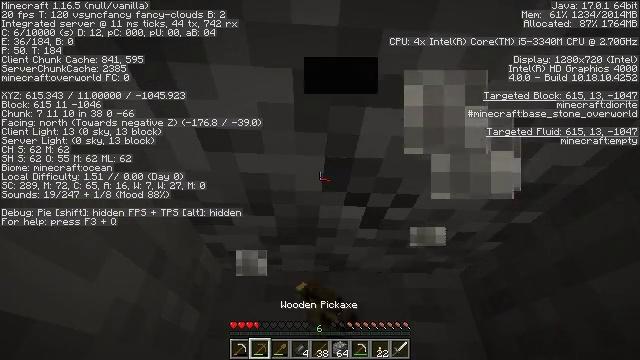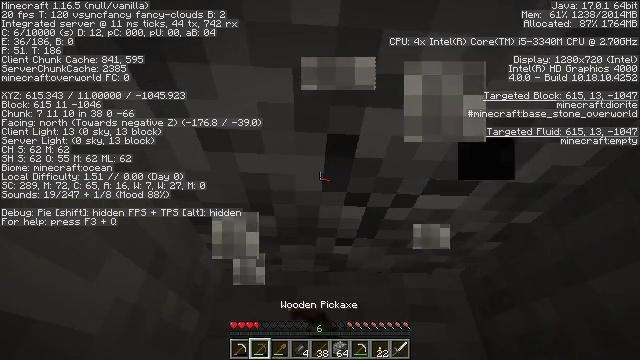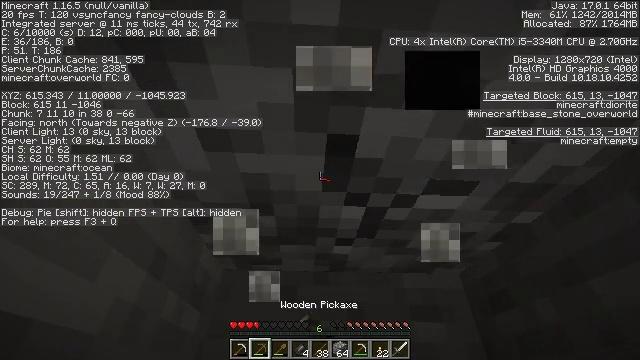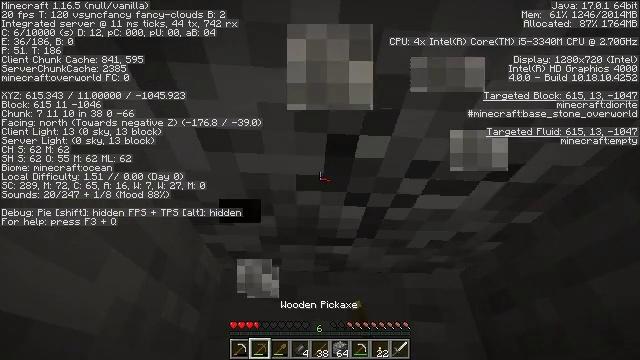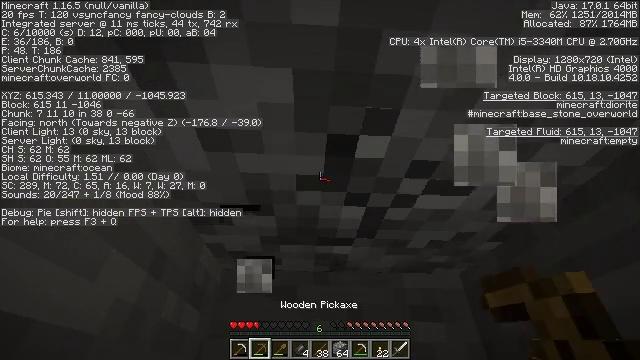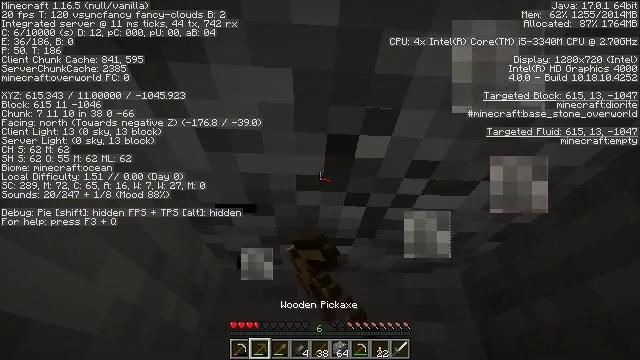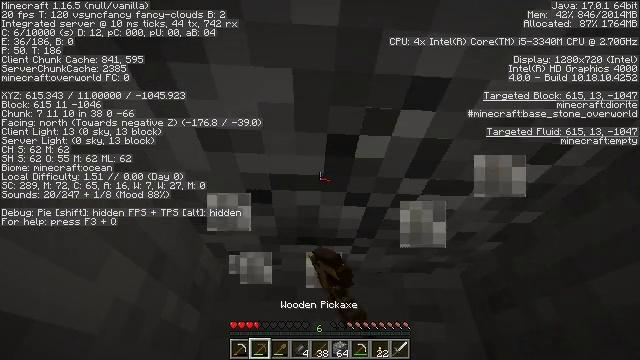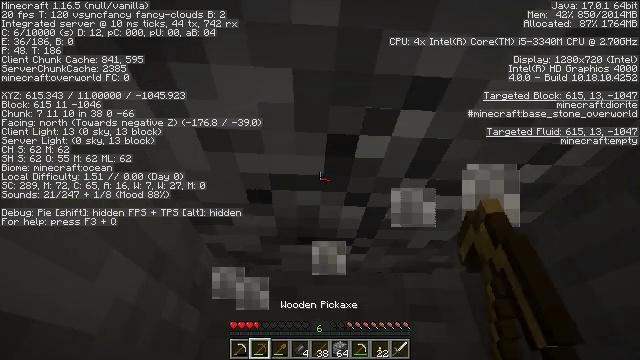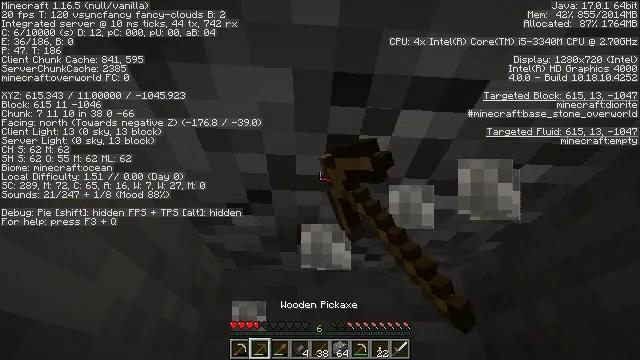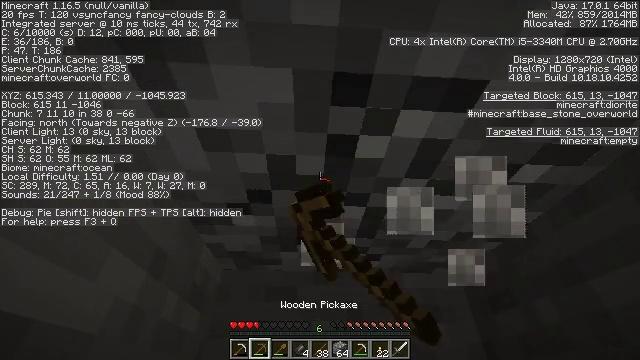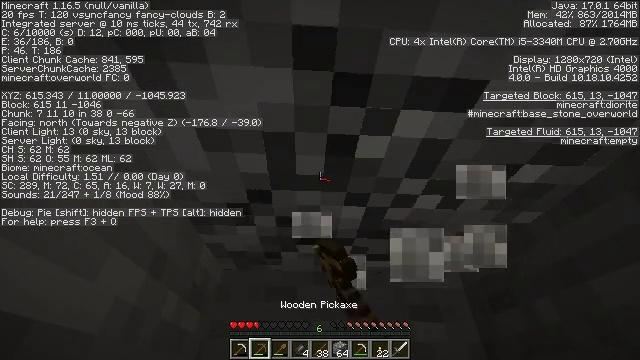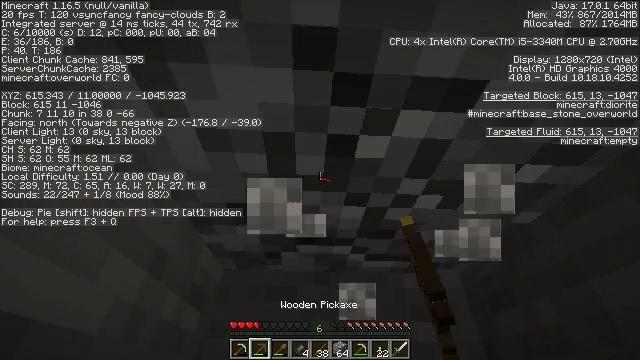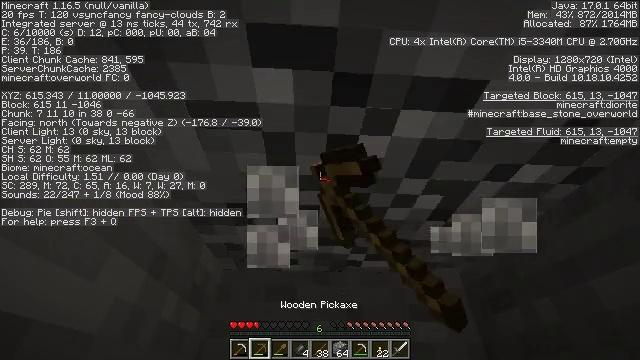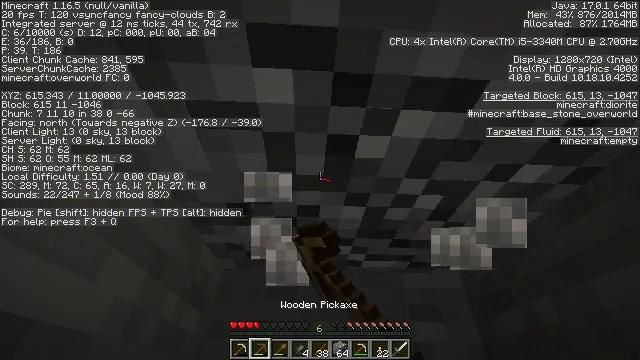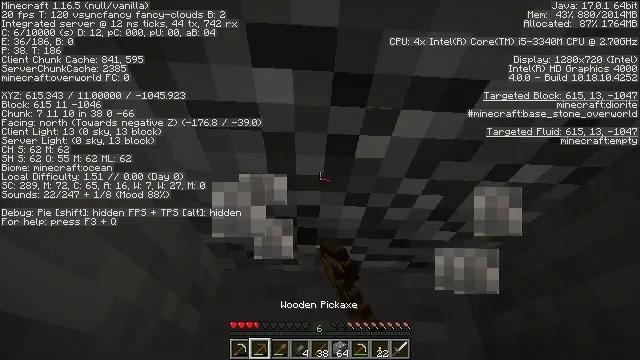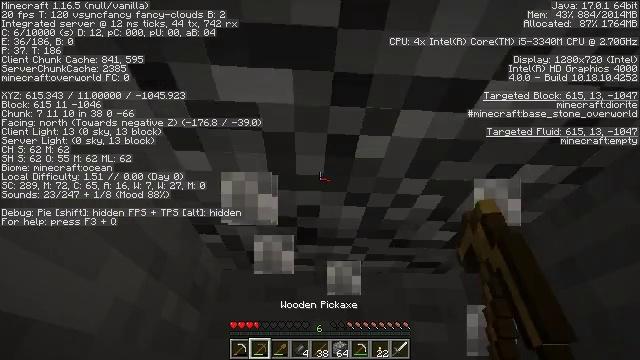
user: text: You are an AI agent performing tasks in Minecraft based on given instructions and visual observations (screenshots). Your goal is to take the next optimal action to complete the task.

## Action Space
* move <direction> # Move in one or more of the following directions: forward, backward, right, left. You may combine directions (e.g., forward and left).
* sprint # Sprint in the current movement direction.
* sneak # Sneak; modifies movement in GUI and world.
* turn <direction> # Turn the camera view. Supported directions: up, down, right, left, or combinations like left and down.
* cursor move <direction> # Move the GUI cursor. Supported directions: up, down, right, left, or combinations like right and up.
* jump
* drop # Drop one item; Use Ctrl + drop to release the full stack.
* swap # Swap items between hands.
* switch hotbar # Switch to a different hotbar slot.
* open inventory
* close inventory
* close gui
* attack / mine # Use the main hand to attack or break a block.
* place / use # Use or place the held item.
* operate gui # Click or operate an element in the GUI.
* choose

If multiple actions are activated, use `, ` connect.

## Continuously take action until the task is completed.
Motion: motion action
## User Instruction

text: Gather diorite by holding left button.
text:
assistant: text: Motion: attack / mine
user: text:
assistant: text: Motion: attack / mine
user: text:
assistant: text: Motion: attack / mine
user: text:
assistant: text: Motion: attack / mine
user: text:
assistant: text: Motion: attack / mine
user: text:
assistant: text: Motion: attack / mine
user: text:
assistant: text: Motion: attack / mine
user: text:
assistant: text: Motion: attack / mine
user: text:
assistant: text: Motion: attack / mine
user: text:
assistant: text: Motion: attack / mine
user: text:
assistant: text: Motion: attack / mine
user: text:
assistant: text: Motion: attack / mine
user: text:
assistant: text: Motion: attack / mine
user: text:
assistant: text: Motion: attack / mine
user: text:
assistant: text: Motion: attack / mine
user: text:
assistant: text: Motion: attack / mine
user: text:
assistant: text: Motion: attack / mine
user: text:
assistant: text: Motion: attack / mine
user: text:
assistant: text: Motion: attack / mine
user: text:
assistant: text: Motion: attack / mine
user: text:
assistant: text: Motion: attack / mine
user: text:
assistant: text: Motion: attack / mine
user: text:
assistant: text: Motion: attack / mine